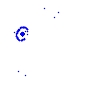
Particle: pion